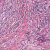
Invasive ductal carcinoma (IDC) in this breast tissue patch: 1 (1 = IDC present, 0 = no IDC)